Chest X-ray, AP view. Patient: 59 years old, sex M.
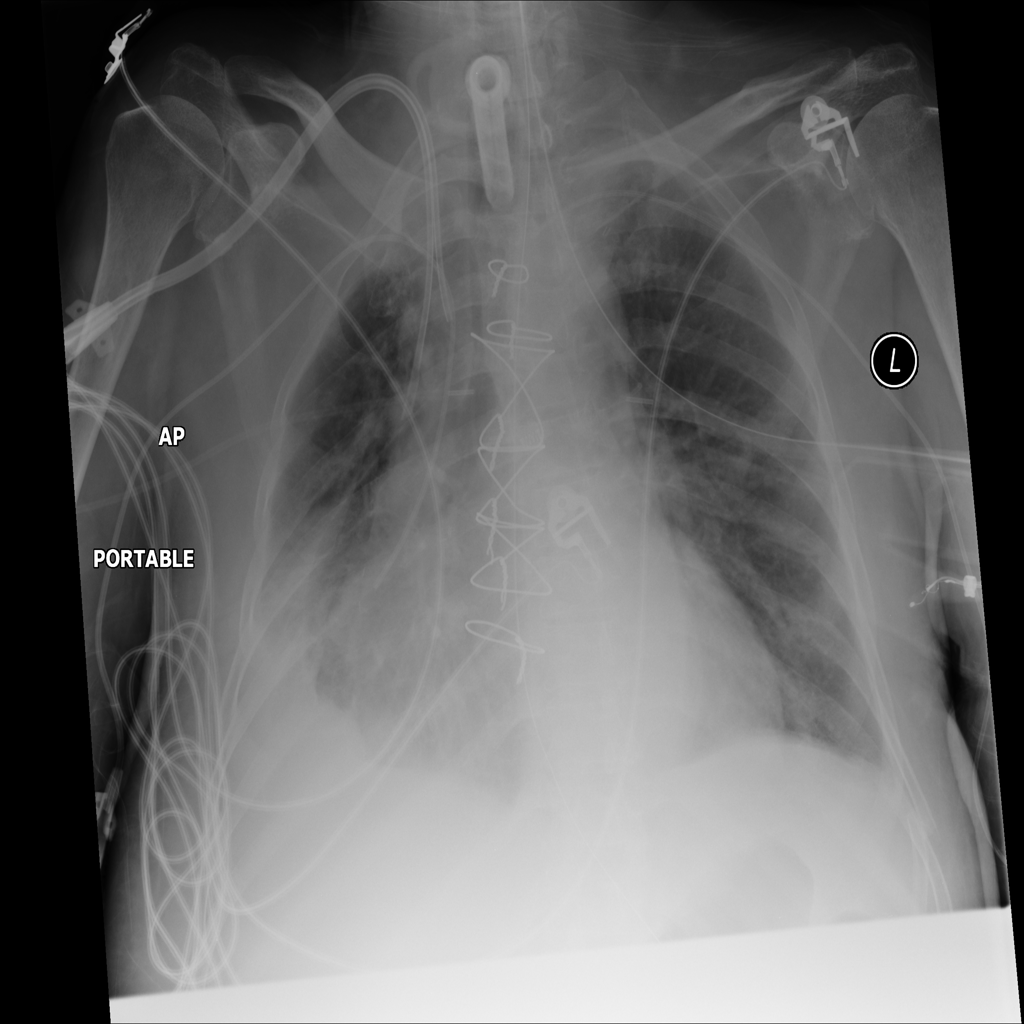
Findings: Effusion